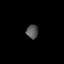
Tissue: lung
Cell type: T cells
Senescence score: 0.2262
Nuclear area (px): 163
Mean DAPI intensity: 84.957